Question: I have 2 DIV's as shown below and I've been trying to get the text between the two circles to wrap around the inner circle as shown on the attacthed image. I have not been able to achieve the desired result.
'''
<div id="outer-circle">
This is just a test logo name
<div id="inner-circle">
</div><!-- End Inner Circle -->
</div><!-- End Outer Circle -->
'''
'''
* {
margin: 0 auto;
}
#inner-circle {
width: 200px;
height: 200px;
border-radius: 100%;
background-color: green;
margin-top: 28px;
position: relative;
}
#outer-circle {
width: 300px;
height: 300px;
border-radius: 100%;
background-color: blue;
margin-top: 50px;
text-align center;
text-align: left;
}
'''
<URL>

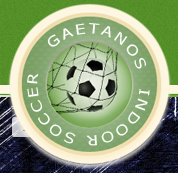
Answer: <URL> in which he separates each character of text into '<span>'s and rotates each one in turn using CSS rotation:
'''
.char1 {
-webkit-transform: rotate(6deg);
-moz-transform: rotate(6deg);
-ms-transform: rotate(6deg);
-o-transform: rotate(6deg);
transform: rotate(6deg);
}
.char2 {
-webkit-transform: rotate(12deg);
-moz-transform: rotate(12deg);
-ms-transform: rotate(12deg);
-o-transform: rotate(12deg);
transform: rotate(12deg);
}
...etc
'''
Or <URL>
Or use SVG text on a path as in <URL>
'''
<svg id="myShape" xmlns="http://www.w3.org/2000/svg"
xmlns:xlink="http://www.w3.org/1999/xlink">
<defs>
<path id="path1"
fill="none" stroke="black" stroke-width="1"
d="M 212,65
C 276,81 292,91 305,103 361,155
363,245 311,302 300,314 286,324
271,332 248,343 227,347 202,347
190,346 174,343 163,339 143,333">
</path>
</defs>
<text id="myText">
<textPath xlink:href="#path1" >
<tspan dy="0.3em">C is for Cookie, That's Good Enough For Me!</tspan>
</textPath>
</text>
</svg>
'''
Or...